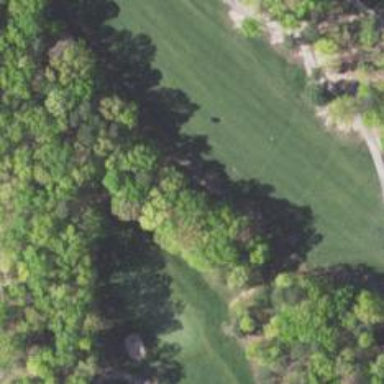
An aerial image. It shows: View of golf hole.